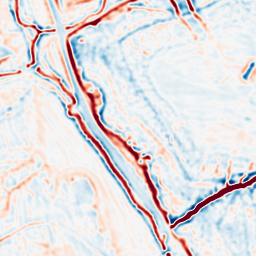
Category: multiscale
Decomposition family: log
Decomposition parameters: sigma: 2
Upsampling method: cubic_mitchell
Upsampling parameters: scale: 2
Upsampling scale: 2